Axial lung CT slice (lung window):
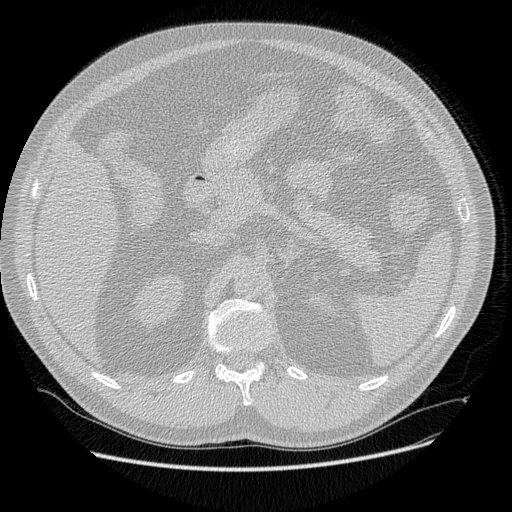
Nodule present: no